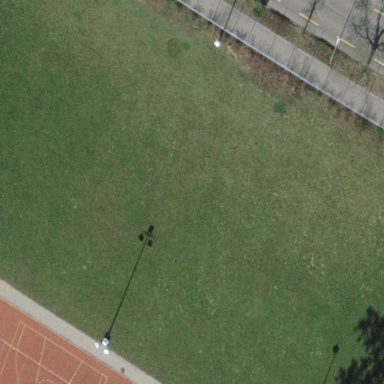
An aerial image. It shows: Recreation ground.